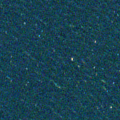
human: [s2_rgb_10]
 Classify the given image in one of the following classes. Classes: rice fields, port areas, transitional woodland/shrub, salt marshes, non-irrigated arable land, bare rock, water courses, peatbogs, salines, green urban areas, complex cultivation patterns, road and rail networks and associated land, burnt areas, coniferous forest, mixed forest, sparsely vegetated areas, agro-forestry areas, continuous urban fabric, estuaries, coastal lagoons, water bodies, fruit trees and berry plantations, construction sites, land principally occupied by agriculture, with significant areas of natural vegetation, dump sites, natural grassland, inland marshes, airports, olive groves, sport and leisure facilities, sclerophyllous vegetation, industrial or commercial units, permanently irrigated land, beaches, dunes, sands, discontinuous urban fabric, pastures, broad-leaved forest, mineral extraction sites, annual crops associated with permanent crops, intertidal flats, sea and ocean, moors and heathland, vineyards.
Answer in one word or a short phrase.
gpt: sea and ocean